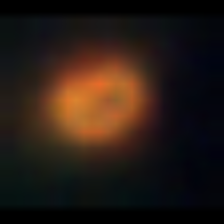
Taxon: NanoPlankton
Group: Other